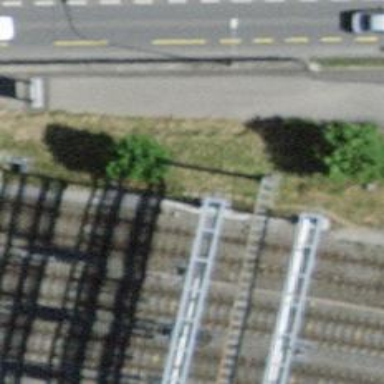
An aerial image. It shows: Railway switch.